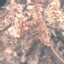
Land use / land cover: HerbaceousVegetation